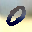
Label: 0